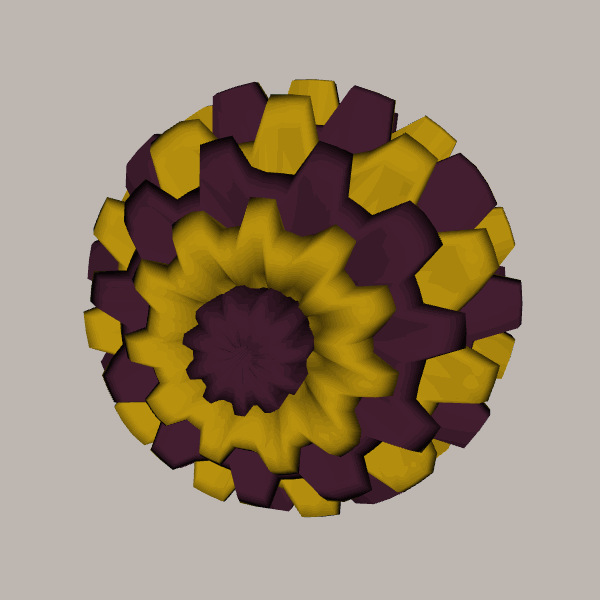
Background: light